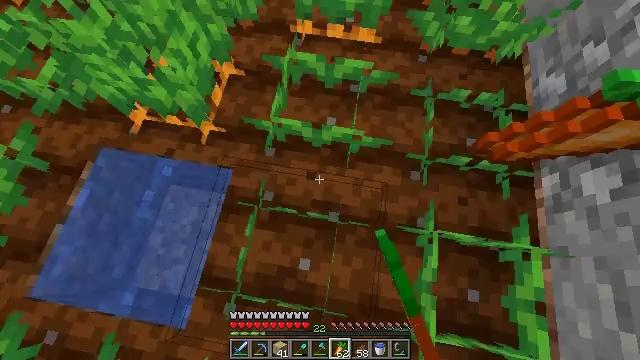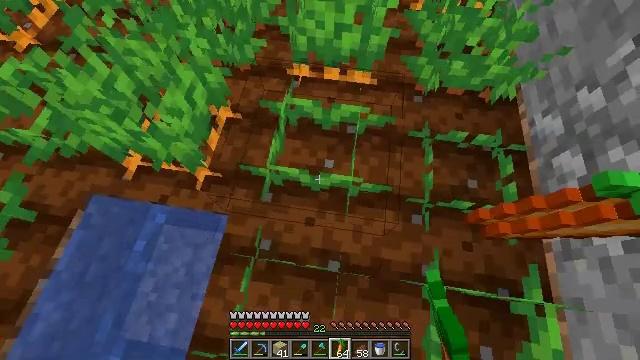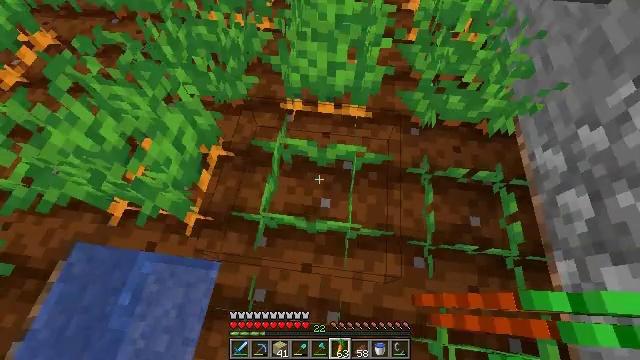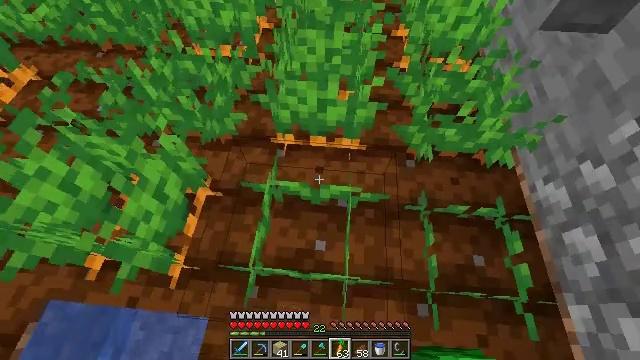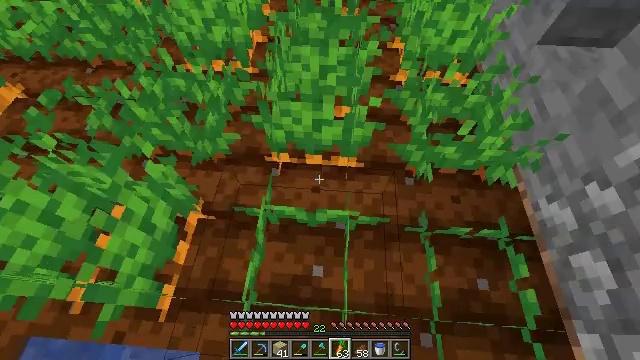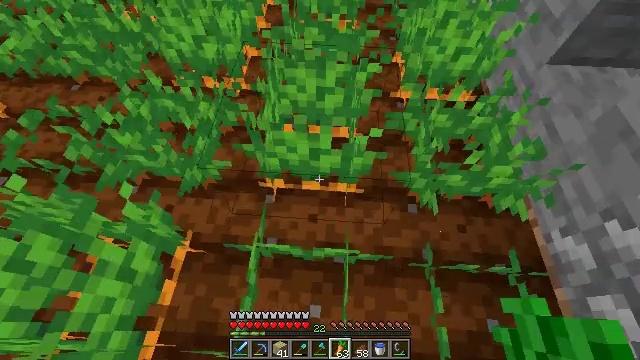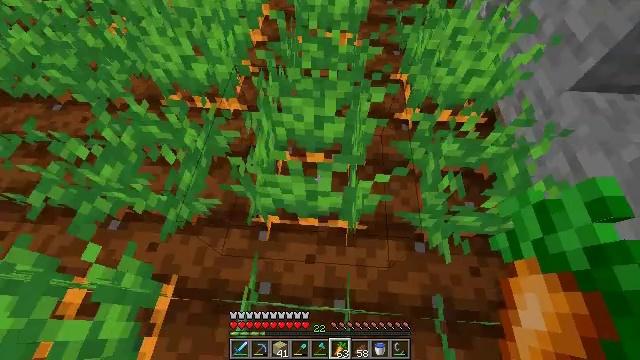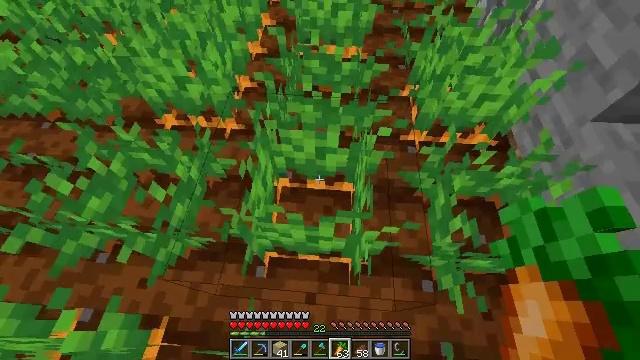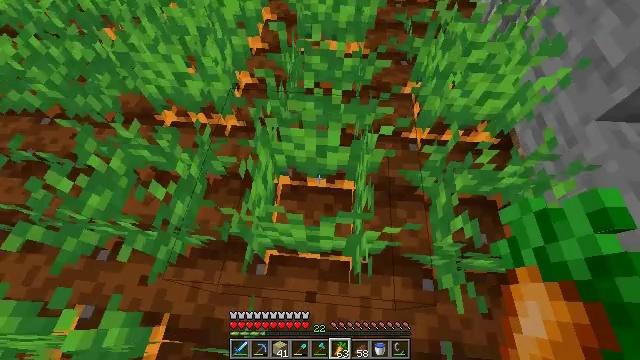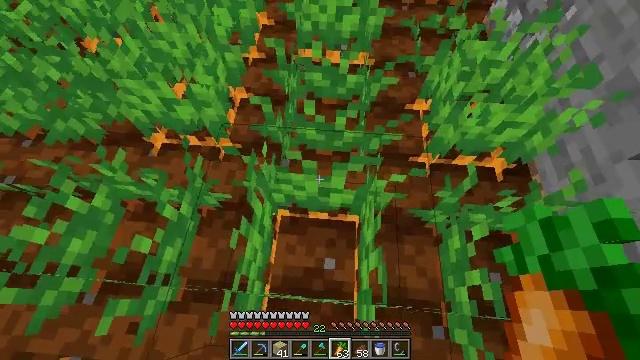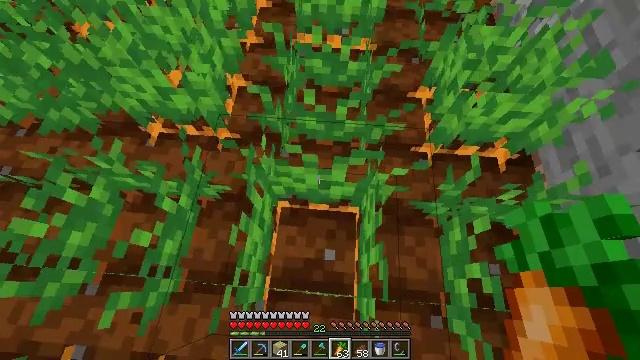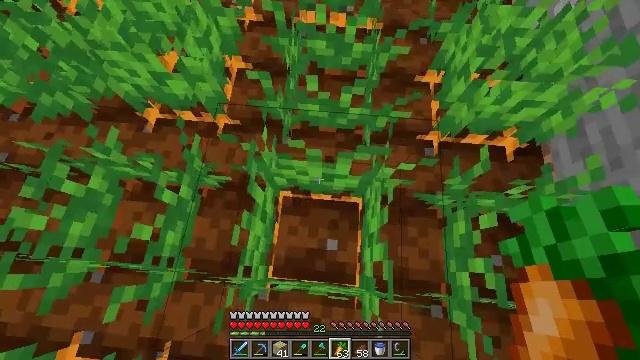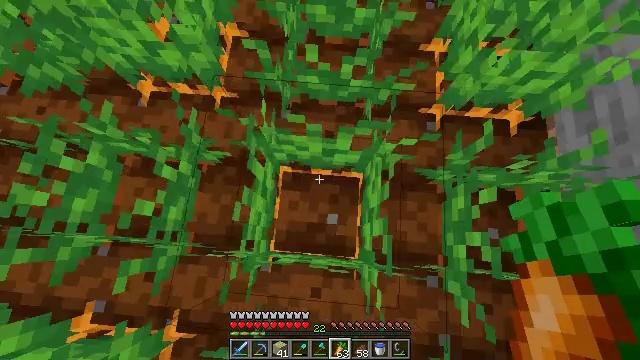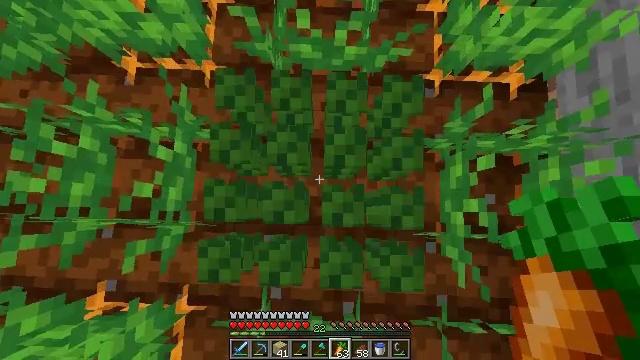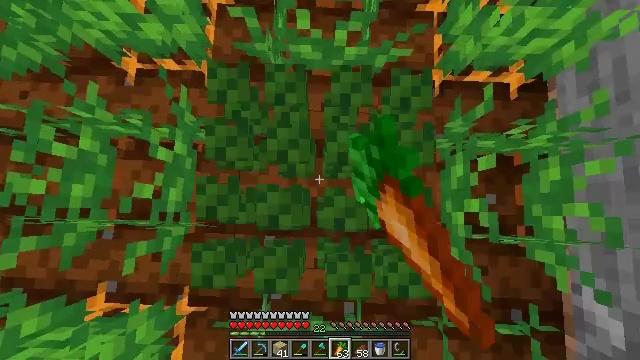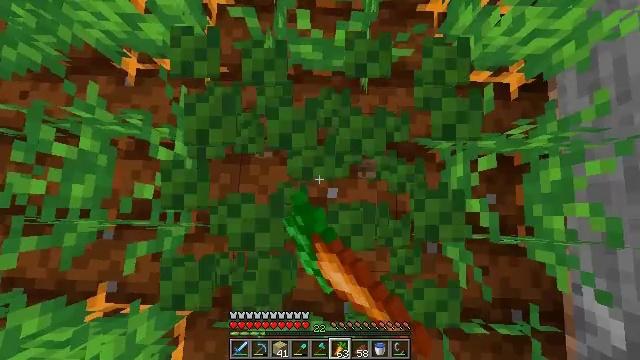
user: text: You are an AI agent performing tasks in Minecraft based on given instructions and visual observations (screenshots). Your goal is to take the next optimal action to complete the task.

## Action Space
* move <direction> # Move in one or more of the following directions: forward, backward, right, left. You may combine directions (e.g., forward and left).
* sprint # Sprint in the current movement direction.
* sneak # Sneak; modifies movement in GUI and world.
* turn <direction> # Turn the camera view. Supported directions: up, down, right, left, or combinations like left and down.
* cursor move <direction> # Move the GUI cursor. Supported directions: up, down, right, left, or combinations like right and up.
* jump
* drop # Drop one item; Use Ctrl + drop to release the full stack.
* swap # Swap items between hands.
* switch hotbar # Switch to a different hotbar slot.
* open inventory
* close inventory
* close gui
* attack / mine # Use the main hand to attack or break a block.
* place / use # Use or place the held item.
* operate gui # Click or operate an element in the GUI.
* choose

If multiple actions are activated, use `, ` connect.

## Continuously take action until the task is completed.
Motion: motion action
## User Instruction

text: Harvest carrots from the farmland.
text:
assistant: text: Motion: move forward, turn right and up
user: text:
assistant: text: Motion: move forward, turn right and up
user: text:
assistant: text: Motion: move forward, turn right and up
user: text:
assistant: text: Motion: move forward, turn right
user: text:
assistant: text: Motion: move forward
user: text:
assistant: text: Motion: move forward
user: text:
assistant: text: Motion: move forward
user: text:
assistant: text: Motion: move forward, turn down
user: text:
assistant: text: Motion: turn down
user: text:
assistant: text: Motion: turn down
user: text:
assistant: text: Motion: turn down
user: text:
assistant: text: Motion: turn down
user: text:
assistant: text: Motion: turn right and down, attack / mine
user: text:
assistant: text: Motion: attack / mine
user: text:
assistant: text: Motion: attack / mine
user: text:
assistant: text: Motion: attack / mine
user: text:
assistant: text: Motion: no_op
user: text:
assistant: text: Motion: use / place